Field crop: maize
Growth stage: 2
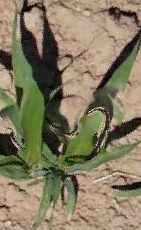
Species: maize